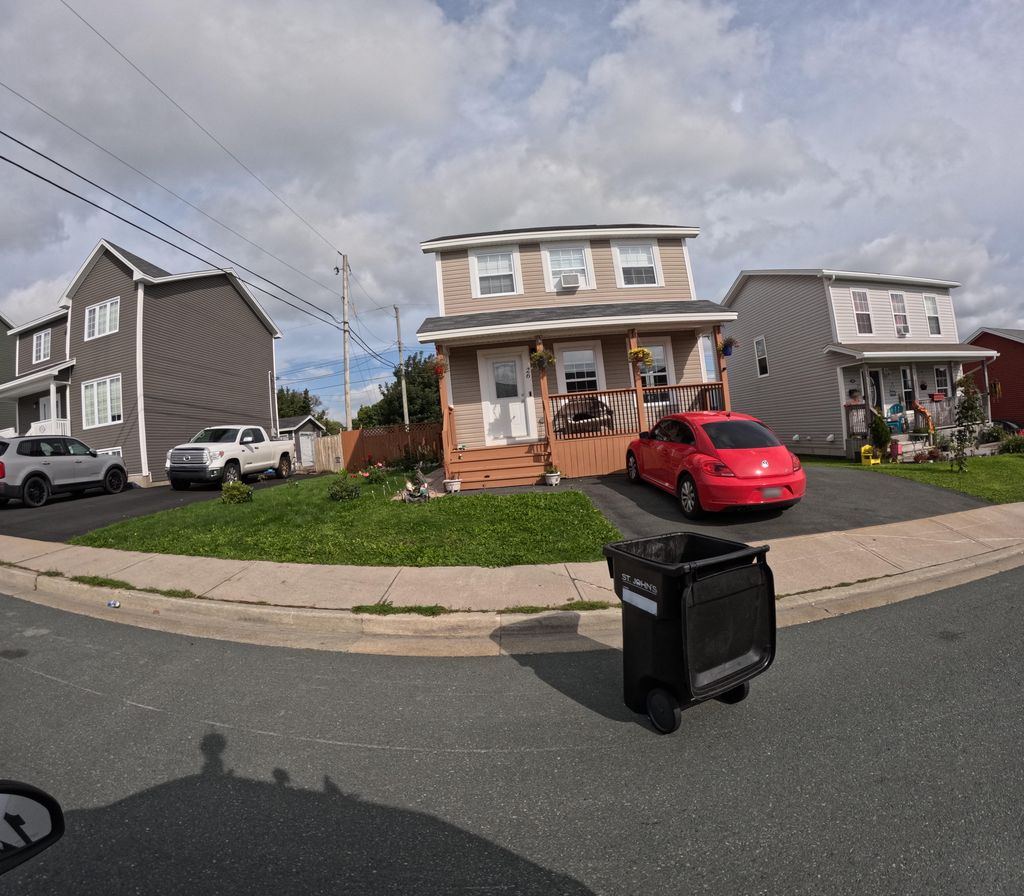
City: st_johns